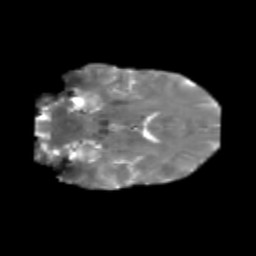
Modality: T2w
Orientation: coronal
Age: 47
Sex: female
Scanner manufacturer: siemens
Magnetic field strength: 3 T
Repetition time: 1.8 s
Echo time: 0.07 s